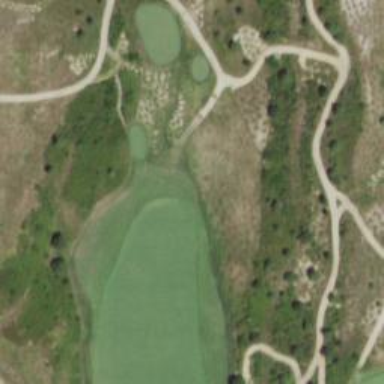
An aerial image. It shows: Path for golf carts.